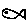
Label: fish